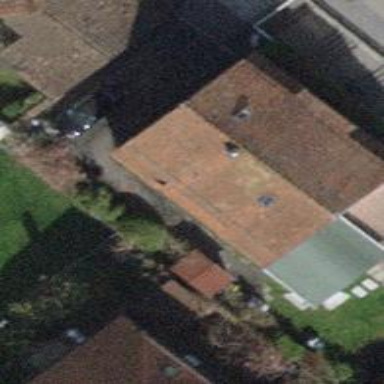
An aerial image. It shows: Simple house.